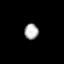
Tissue: prostate
Cell type: T cells
Senescence score: 0.7268
Nuclear area (px): 217
Mean DAPI intensity: 173.263